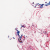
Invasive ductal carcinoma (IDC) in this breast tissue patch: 0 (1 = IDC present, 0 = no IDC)